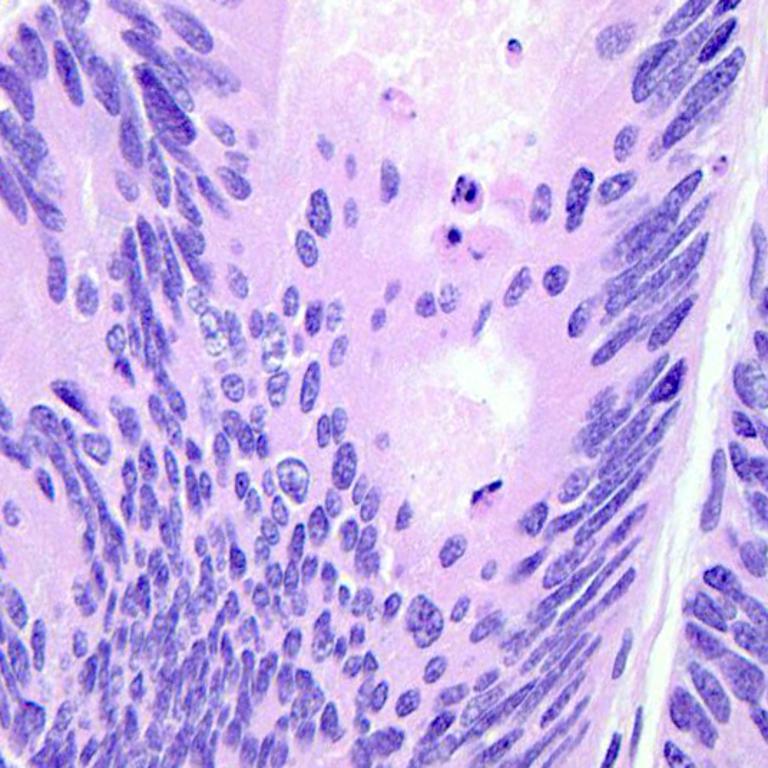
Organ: colon
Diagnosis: adenocarcinomas